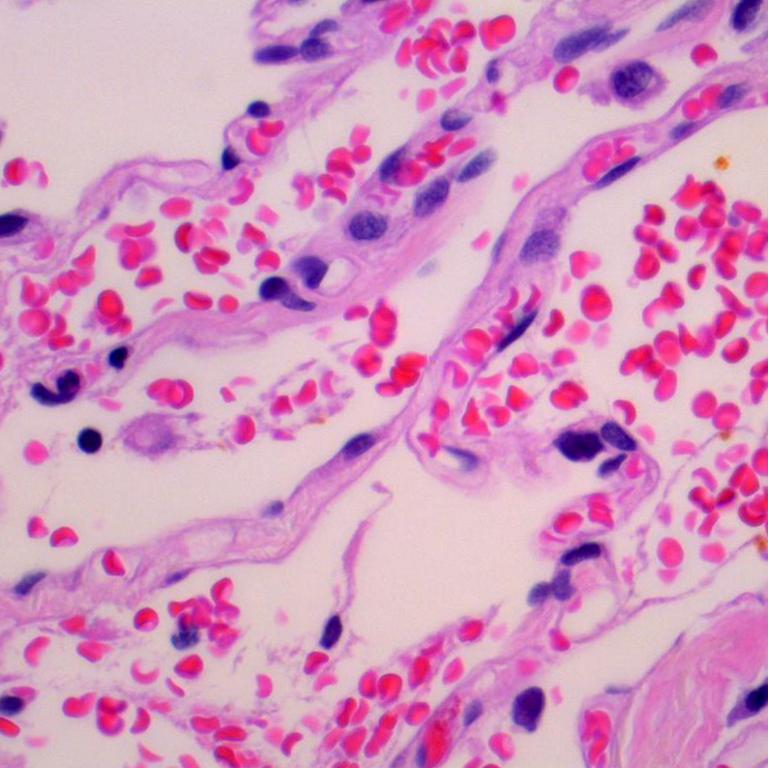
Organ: lung
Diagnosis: benign